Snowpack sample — Buffalo Mountain, Silverthorne, Colorado, USA (2/22/26, 2:02 PM MST)
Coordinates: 39.622, -106.113
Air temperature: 33 °F
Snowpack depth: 63 cm
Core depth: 20 cm
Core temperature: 23 °F
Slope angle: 11°, slope face: 116°
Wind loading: low
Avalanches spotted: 0
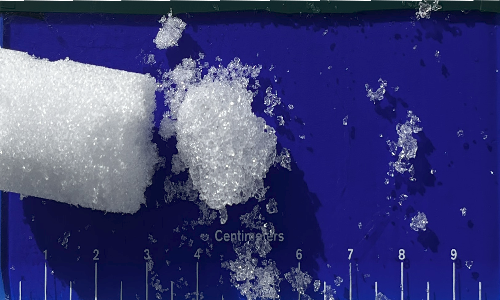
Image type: core
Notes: In a firebreak similar to site 1, minimal wind loading with no spotted avalanches (not many faces in view though)